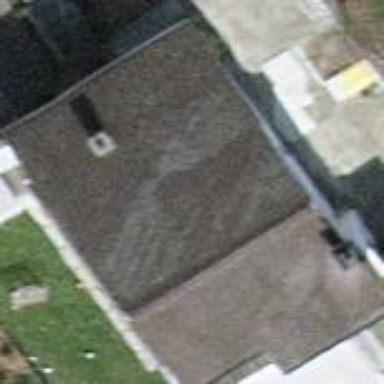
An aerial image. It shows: Detached building.